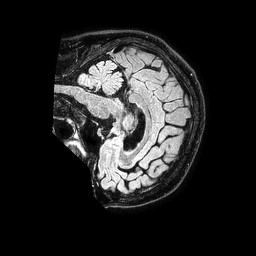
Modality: FLAIR
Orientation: sagittal
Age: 61
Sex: male
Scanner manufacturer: philips
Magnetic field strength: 1.5 T
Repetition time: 4.8 s
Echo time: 0.3 s